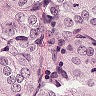
Metastatic tissue present: yes